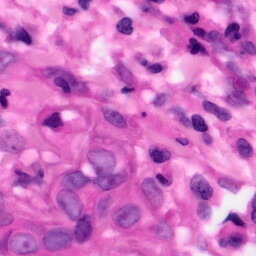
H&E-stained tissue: Pancreatic